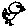
Label: bird